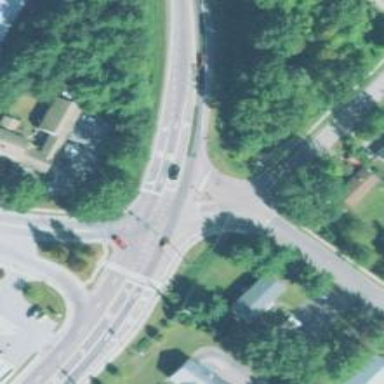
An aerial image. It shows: Stop road.